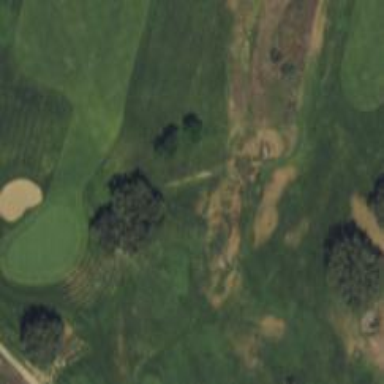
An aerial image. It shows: Track that serves as golf cart path.